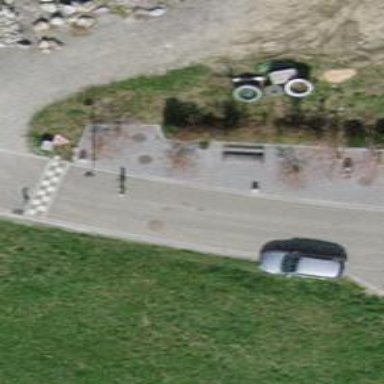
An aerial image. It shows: Black bench.